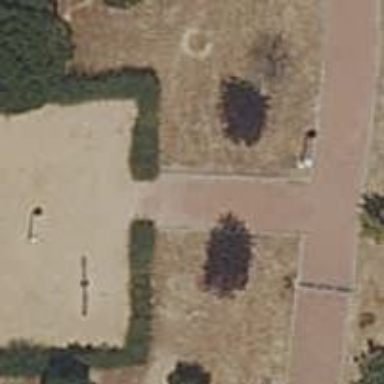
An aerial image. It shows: Playground area for leisure land.